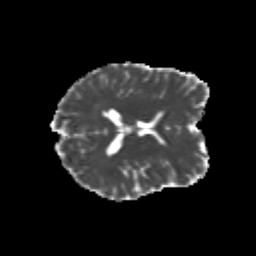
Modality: MD
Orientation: axial
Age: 21
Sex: female
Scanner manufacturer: siemens
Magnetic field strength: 3 T
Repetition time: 3.5 s
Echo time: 0.104 s